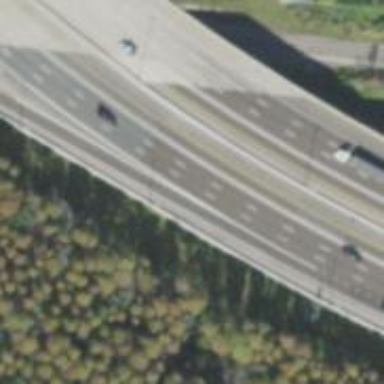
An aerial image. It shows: Asphalt motorway.